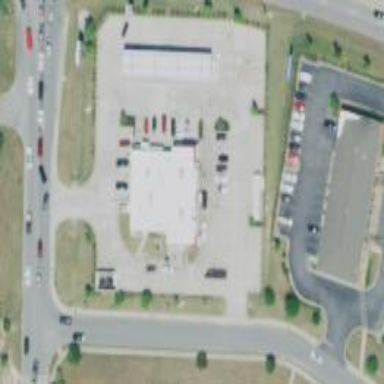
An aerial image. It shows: Convenience shop.